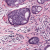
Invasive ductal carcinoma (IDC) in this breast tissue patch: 1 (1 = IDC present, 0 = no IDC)